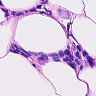
Metastatic tissue present: no